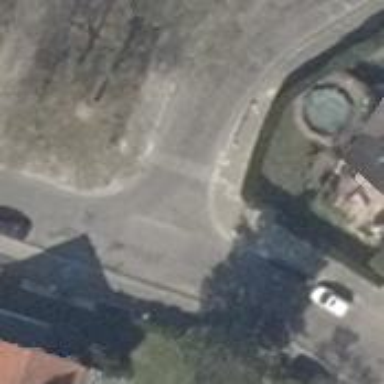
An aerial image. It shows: Residential road with concrete surface. Sidewalks are present on both sides.